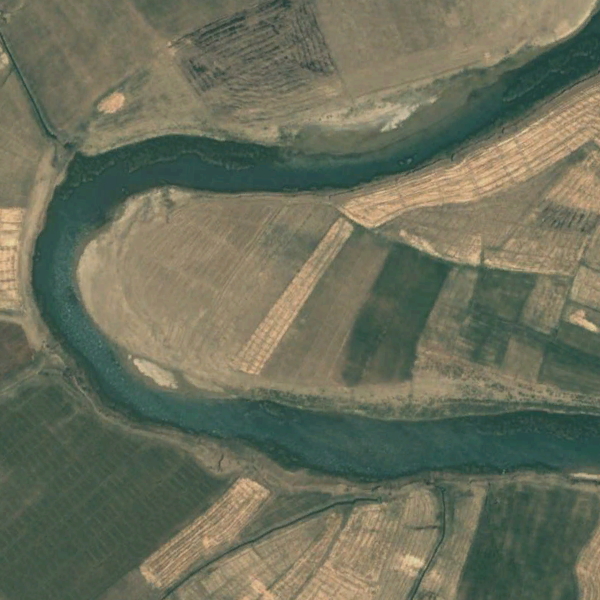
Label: River